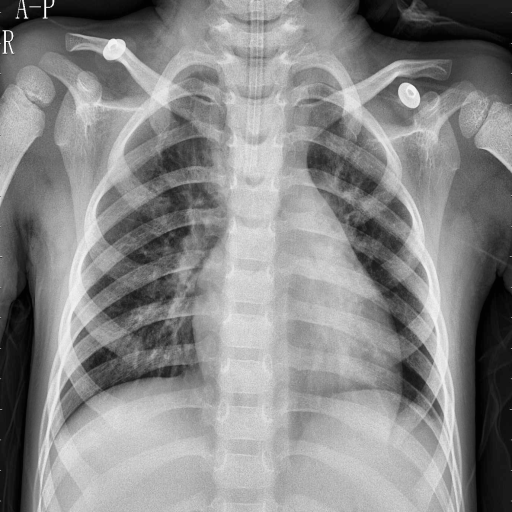
Finding: PNEUMONIA